Interaction volume radius: 5 \u00c5
Interaction volume height: 10 \u00c5
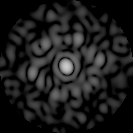
Disorder parameter: 0.8271